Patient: sex F, age 89
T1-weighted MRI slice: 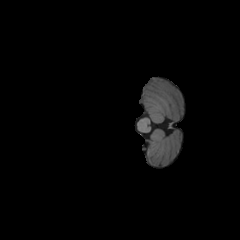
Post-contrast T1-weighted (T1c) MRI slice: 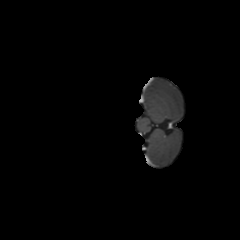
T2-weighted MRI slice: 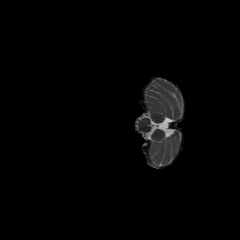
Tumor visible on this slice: no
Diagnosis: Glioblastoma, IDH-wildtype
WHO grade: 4